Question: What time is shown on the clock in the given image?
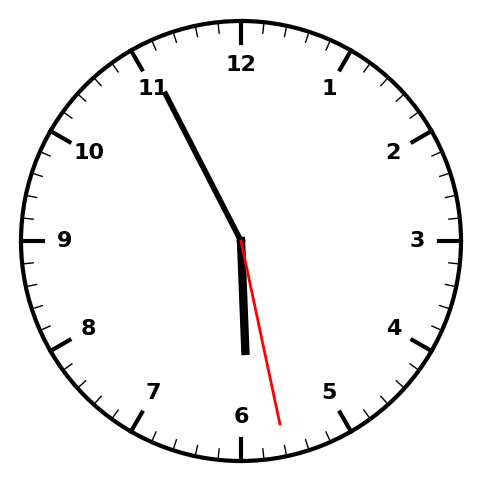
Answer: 05:55:28